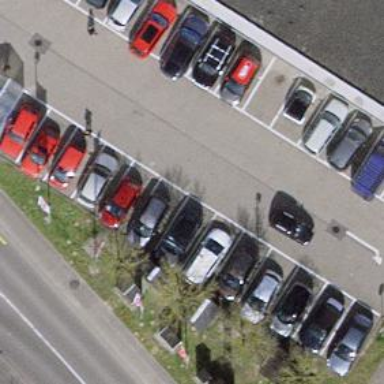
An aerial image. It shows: Street-side parking area.